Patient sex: M
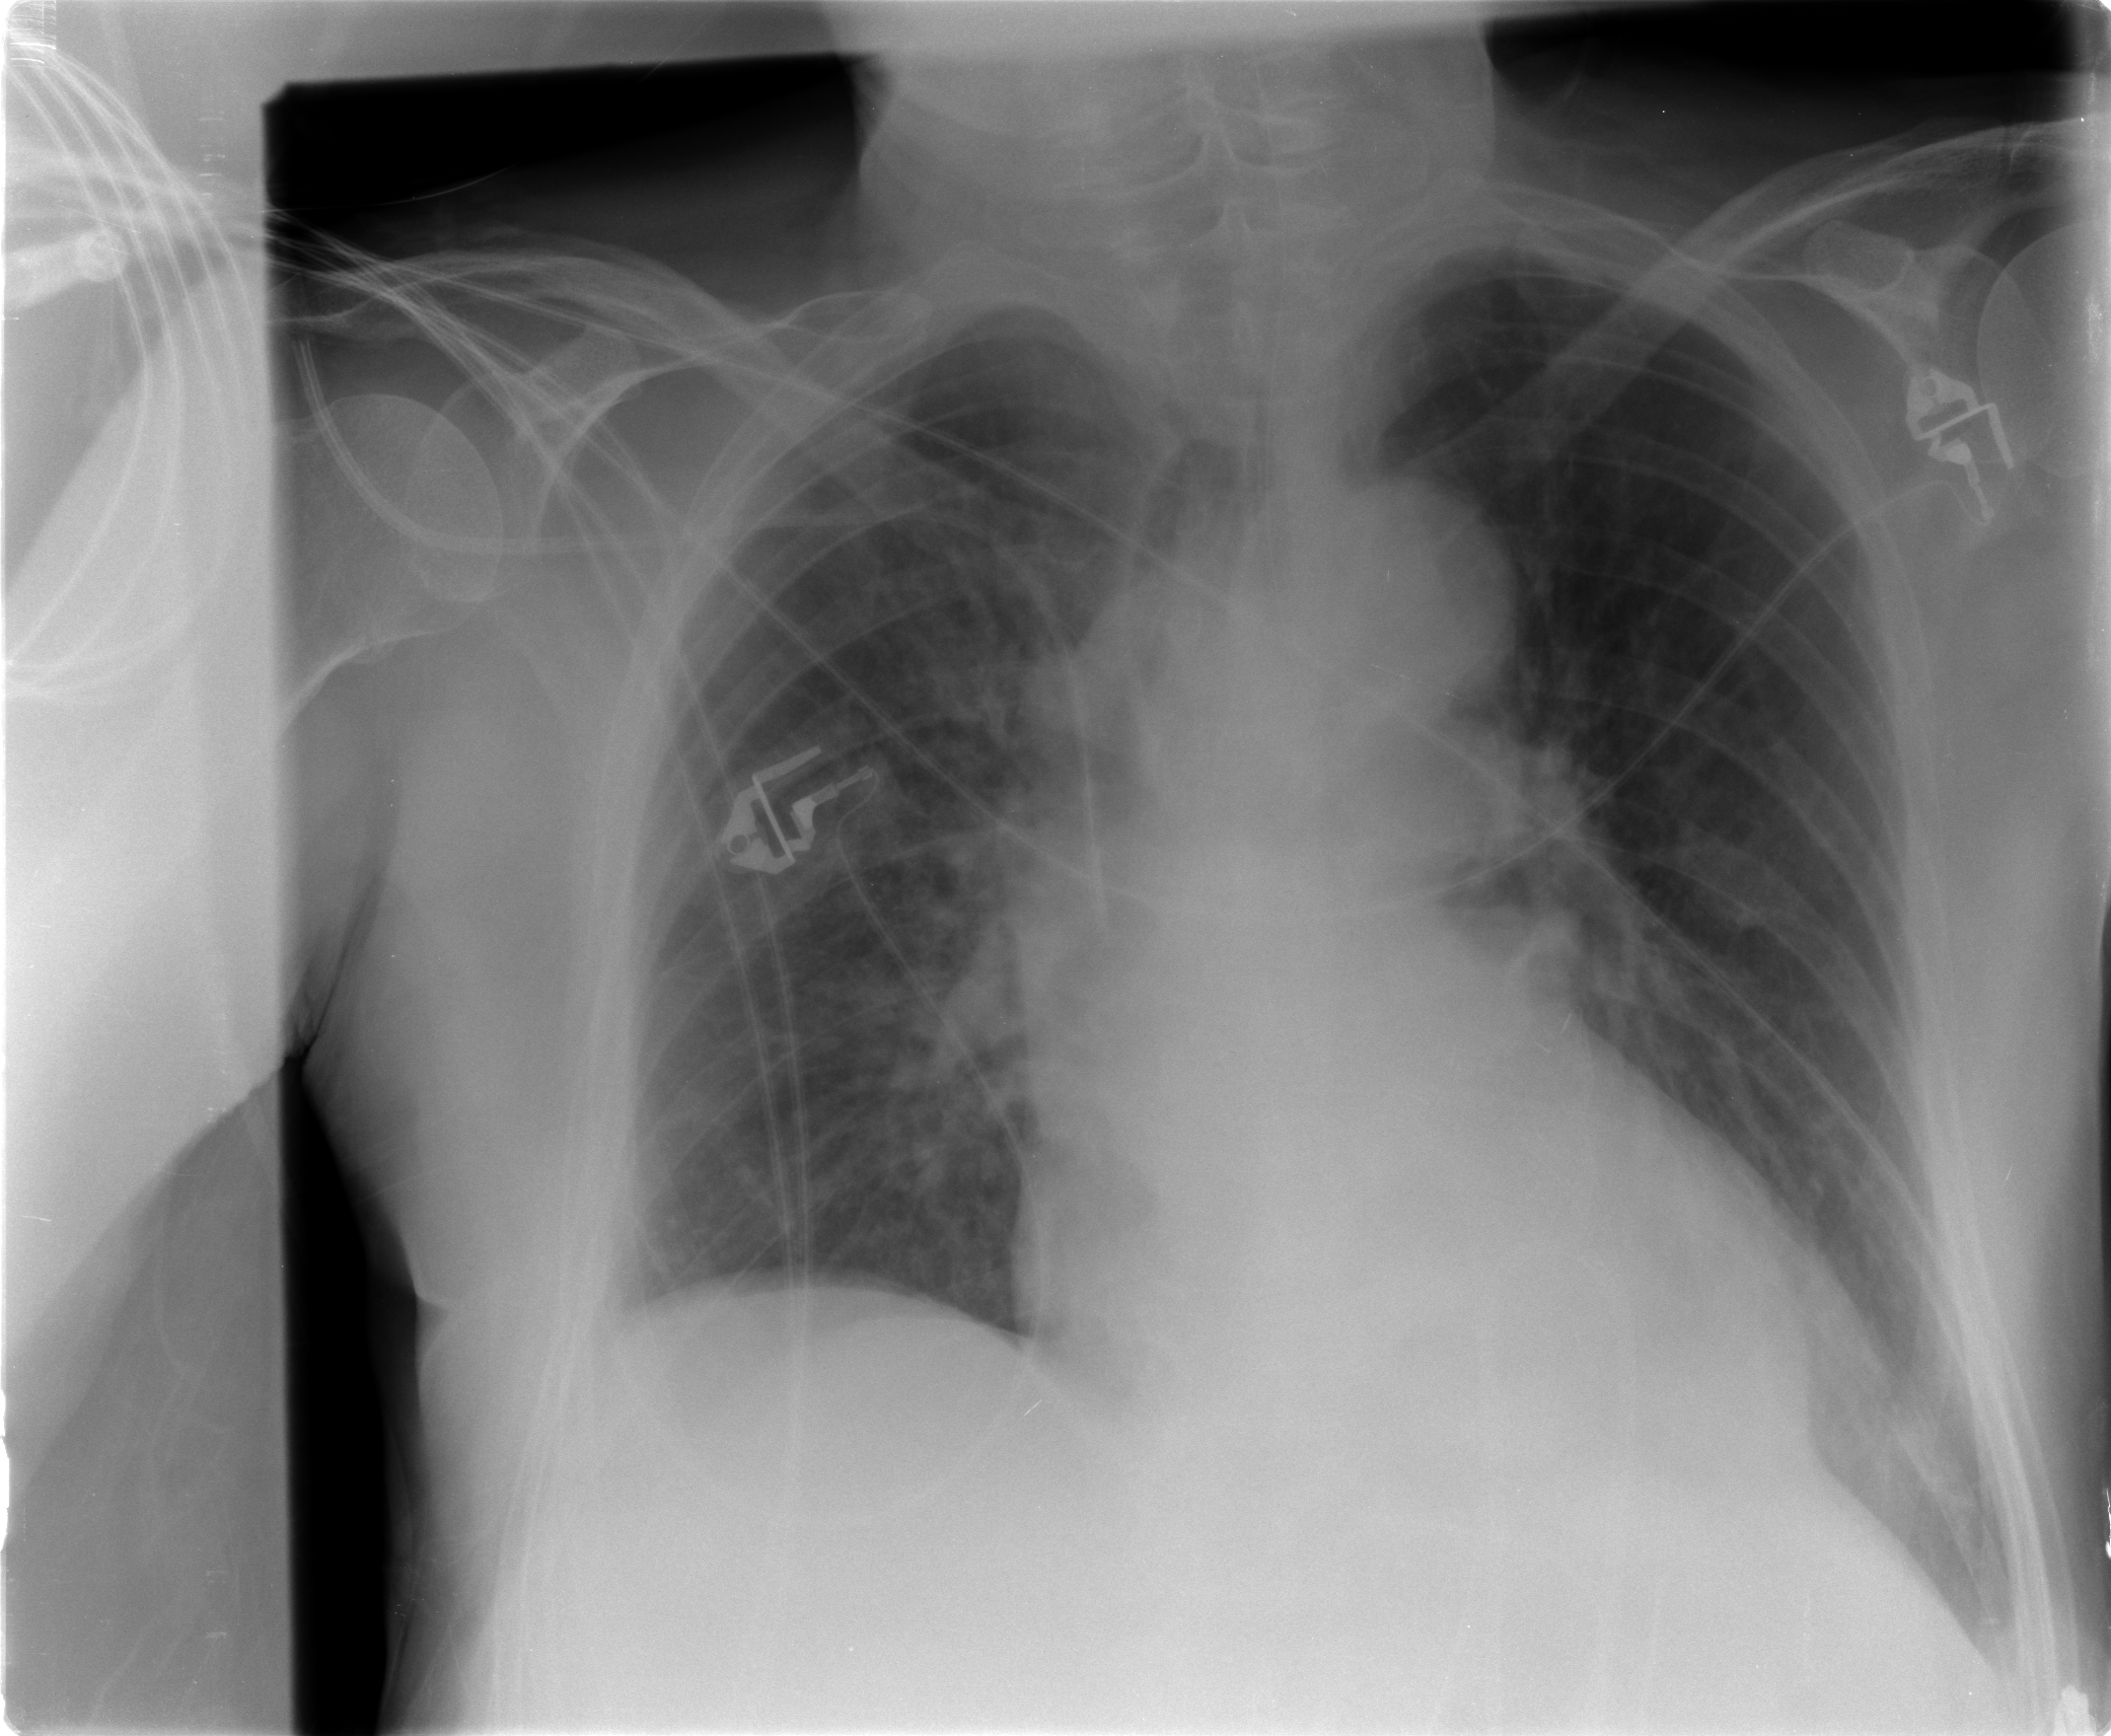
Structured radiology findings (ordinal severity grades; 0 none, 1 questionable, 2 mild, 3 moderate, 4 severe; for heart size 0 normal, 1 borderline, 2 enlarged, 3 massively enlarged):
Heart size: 1
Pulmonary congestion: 2
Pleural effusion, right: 1
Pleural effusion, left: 0
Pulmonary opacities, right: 2
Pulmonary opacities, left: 1
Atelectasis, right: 1
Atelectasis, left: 1